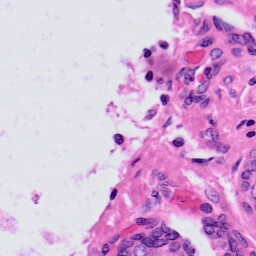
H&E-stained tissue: Prostate